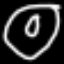
Label: donut